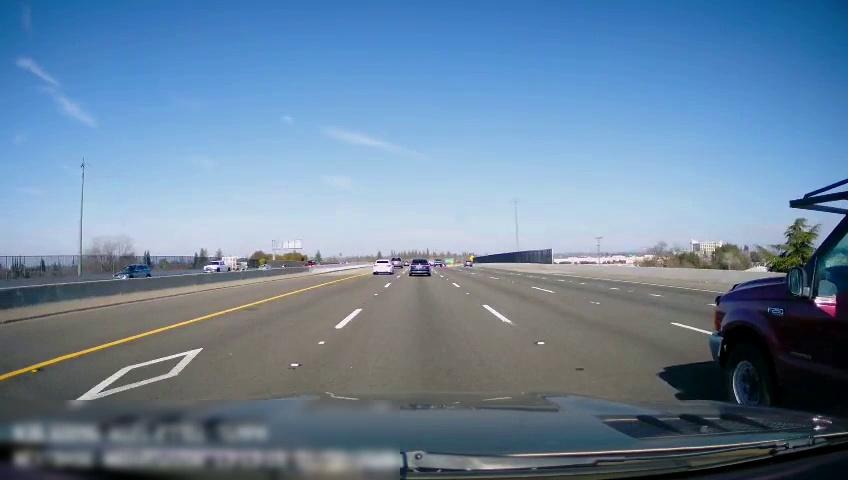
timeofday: Day
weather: Sunny
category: Vehicles | SUV
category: Vehicles | Car
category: Vehicles | Car
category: Vehicles | Other LV
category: Vehicles | Truck
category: Drivable Space
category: Vehicles | Truck
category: Vehicles | SUV
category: Vehicles | Car
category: Vehicles | Car
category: Lanes | Alternate Lane
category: Lanes | Alternate Lane
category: Lanes | Alternate Lane
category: Lanes | Current Lane
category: Lanes | Current Lane
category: Lanes | Alternate Lane